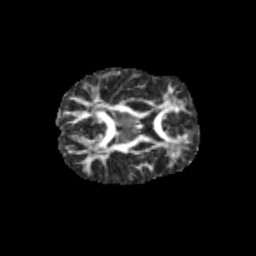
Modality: FA
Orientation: axial
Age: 11
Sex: female
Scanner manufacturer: siemens
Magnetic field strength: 3 T
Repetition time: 3.8 s
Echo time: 0.07 s